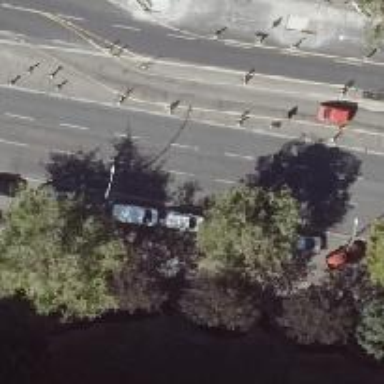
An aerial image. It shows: There is collision protection in place for parking obstacles.